Question: I would like to create graph with 3 sub graphs. Could two of them have left-right orientation and third top-bottom orientation as in this example?

I need also connect a few nodes from one subgraph to another but this should be easy.
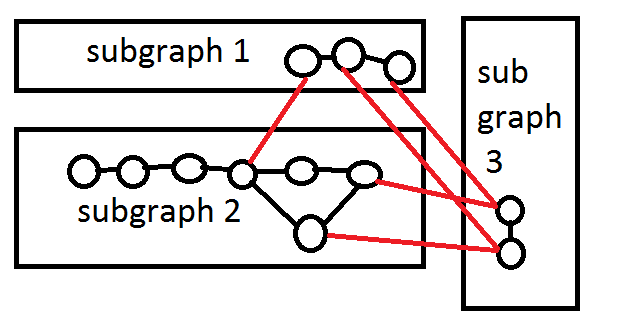
Answer: This is not possible with graphviz. <URL>.